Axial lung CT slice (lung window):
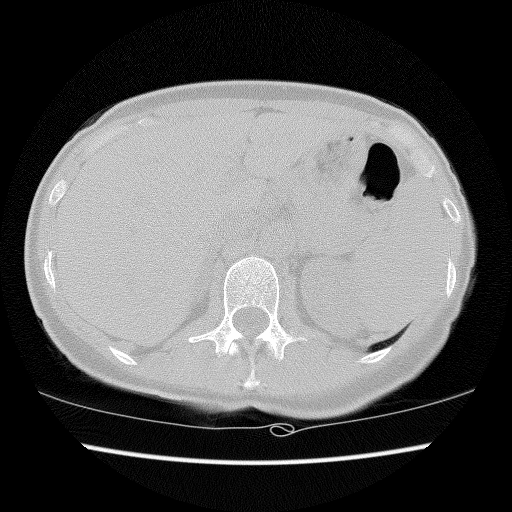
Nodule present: no